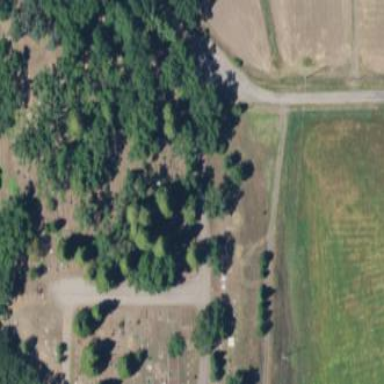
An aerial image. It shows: Cemetery.